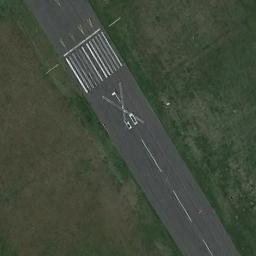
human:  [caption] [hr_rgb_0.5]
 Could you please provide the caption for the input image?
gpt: The runway goes through the lawn and the designation marking is 05L .

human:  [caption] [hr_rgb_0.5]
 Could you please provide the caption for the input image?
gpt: The runway is on the grass .

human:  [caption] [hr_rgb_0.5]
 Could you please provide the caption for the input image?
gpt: Next to the runway is a green lawn with white '09L' and short-line signs on the runway .

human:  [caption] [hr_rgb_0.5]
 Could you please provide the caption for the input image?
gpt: The grass is on either side of the runway .

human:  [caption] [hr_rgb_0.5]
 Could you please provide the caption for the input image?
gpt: There are green meadows beside the runway .